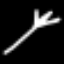
Label: fork